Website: slack
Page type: account-dashboard
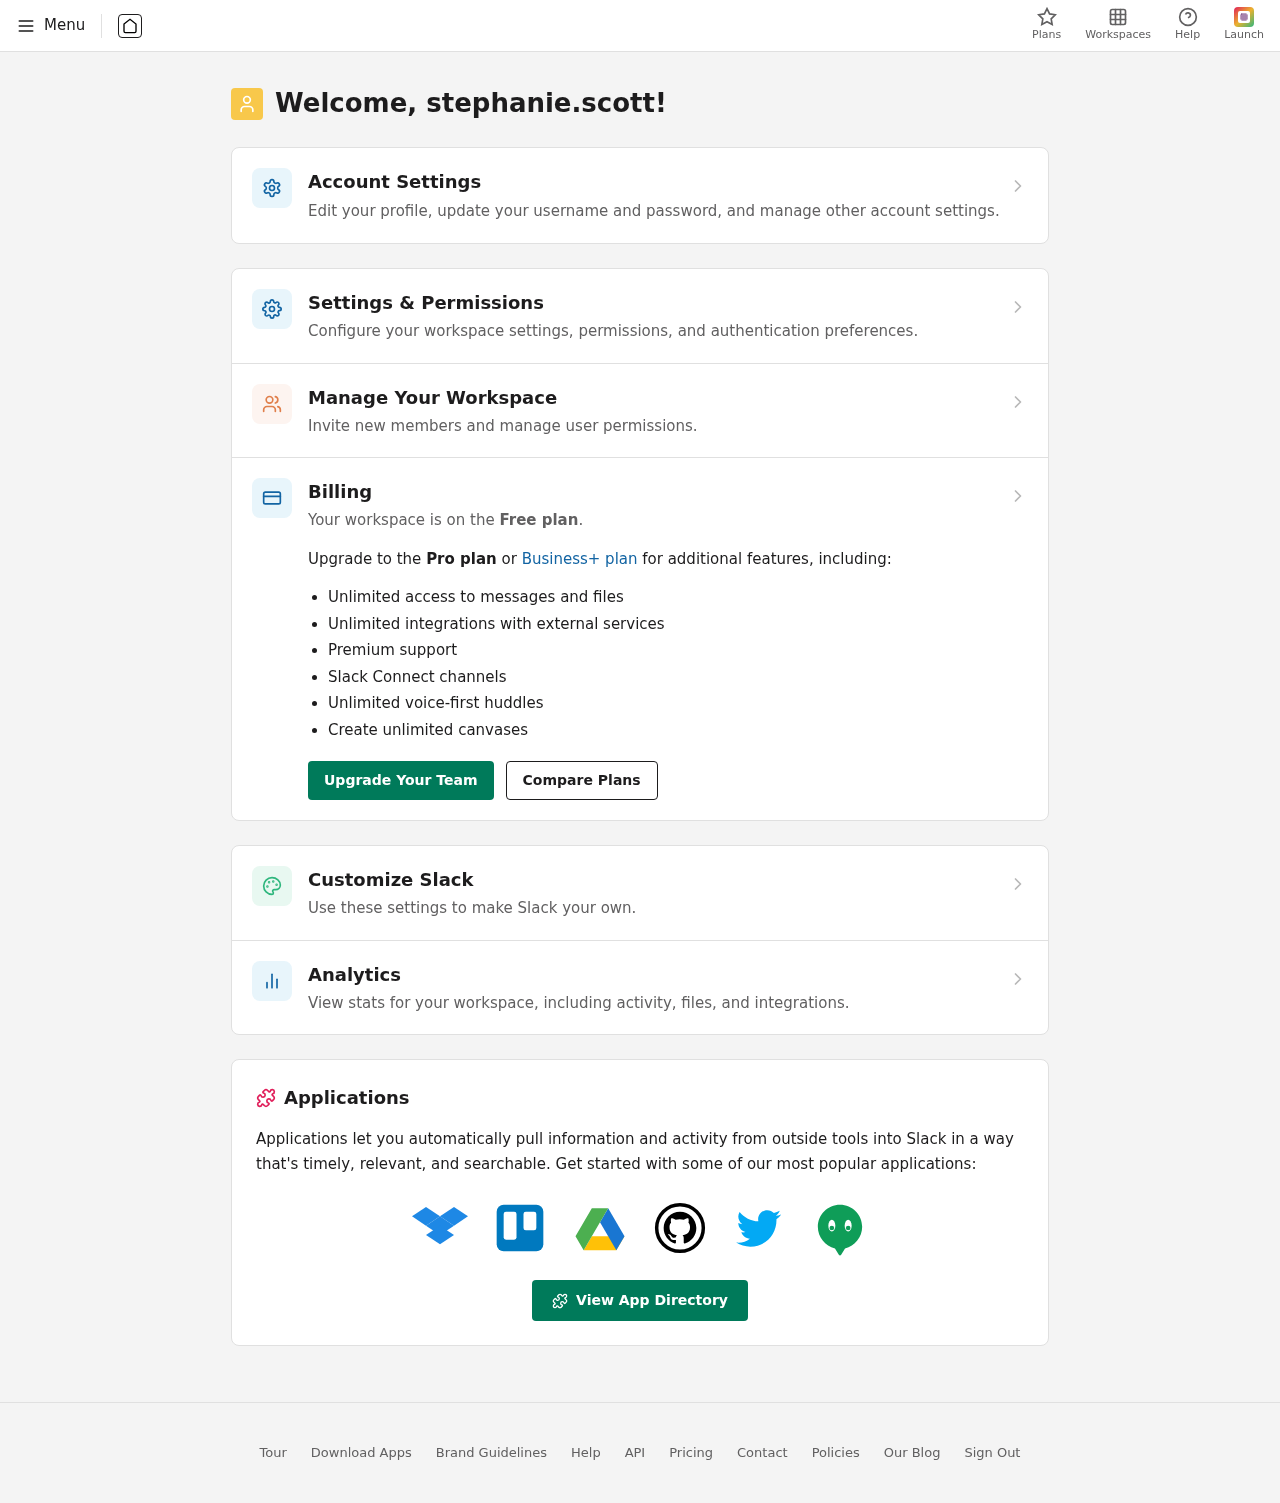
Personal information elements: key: PII_LOGIN_USERNAME
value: stephanie.scott